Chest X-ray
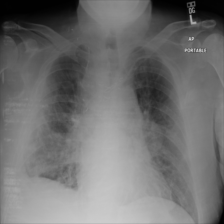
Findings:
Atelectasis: negative
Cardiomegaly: negative
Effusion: positive
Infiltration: negative
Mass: negative
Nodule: negative
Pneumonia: negative
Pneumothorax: negative
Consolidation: negative
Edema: positive
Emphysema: negative
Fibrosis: negative
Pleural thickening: negative
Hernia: negative